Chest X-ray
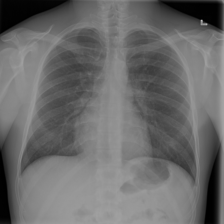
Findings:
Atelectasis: negative
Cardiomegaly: negative
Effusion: negative
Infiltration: negative
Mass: negative
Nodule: negative
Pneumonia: negative
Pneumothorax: negative
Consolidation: negative
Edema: negative
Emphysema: negative
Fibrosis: negative
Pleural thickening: negative
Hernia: negative